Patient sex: M
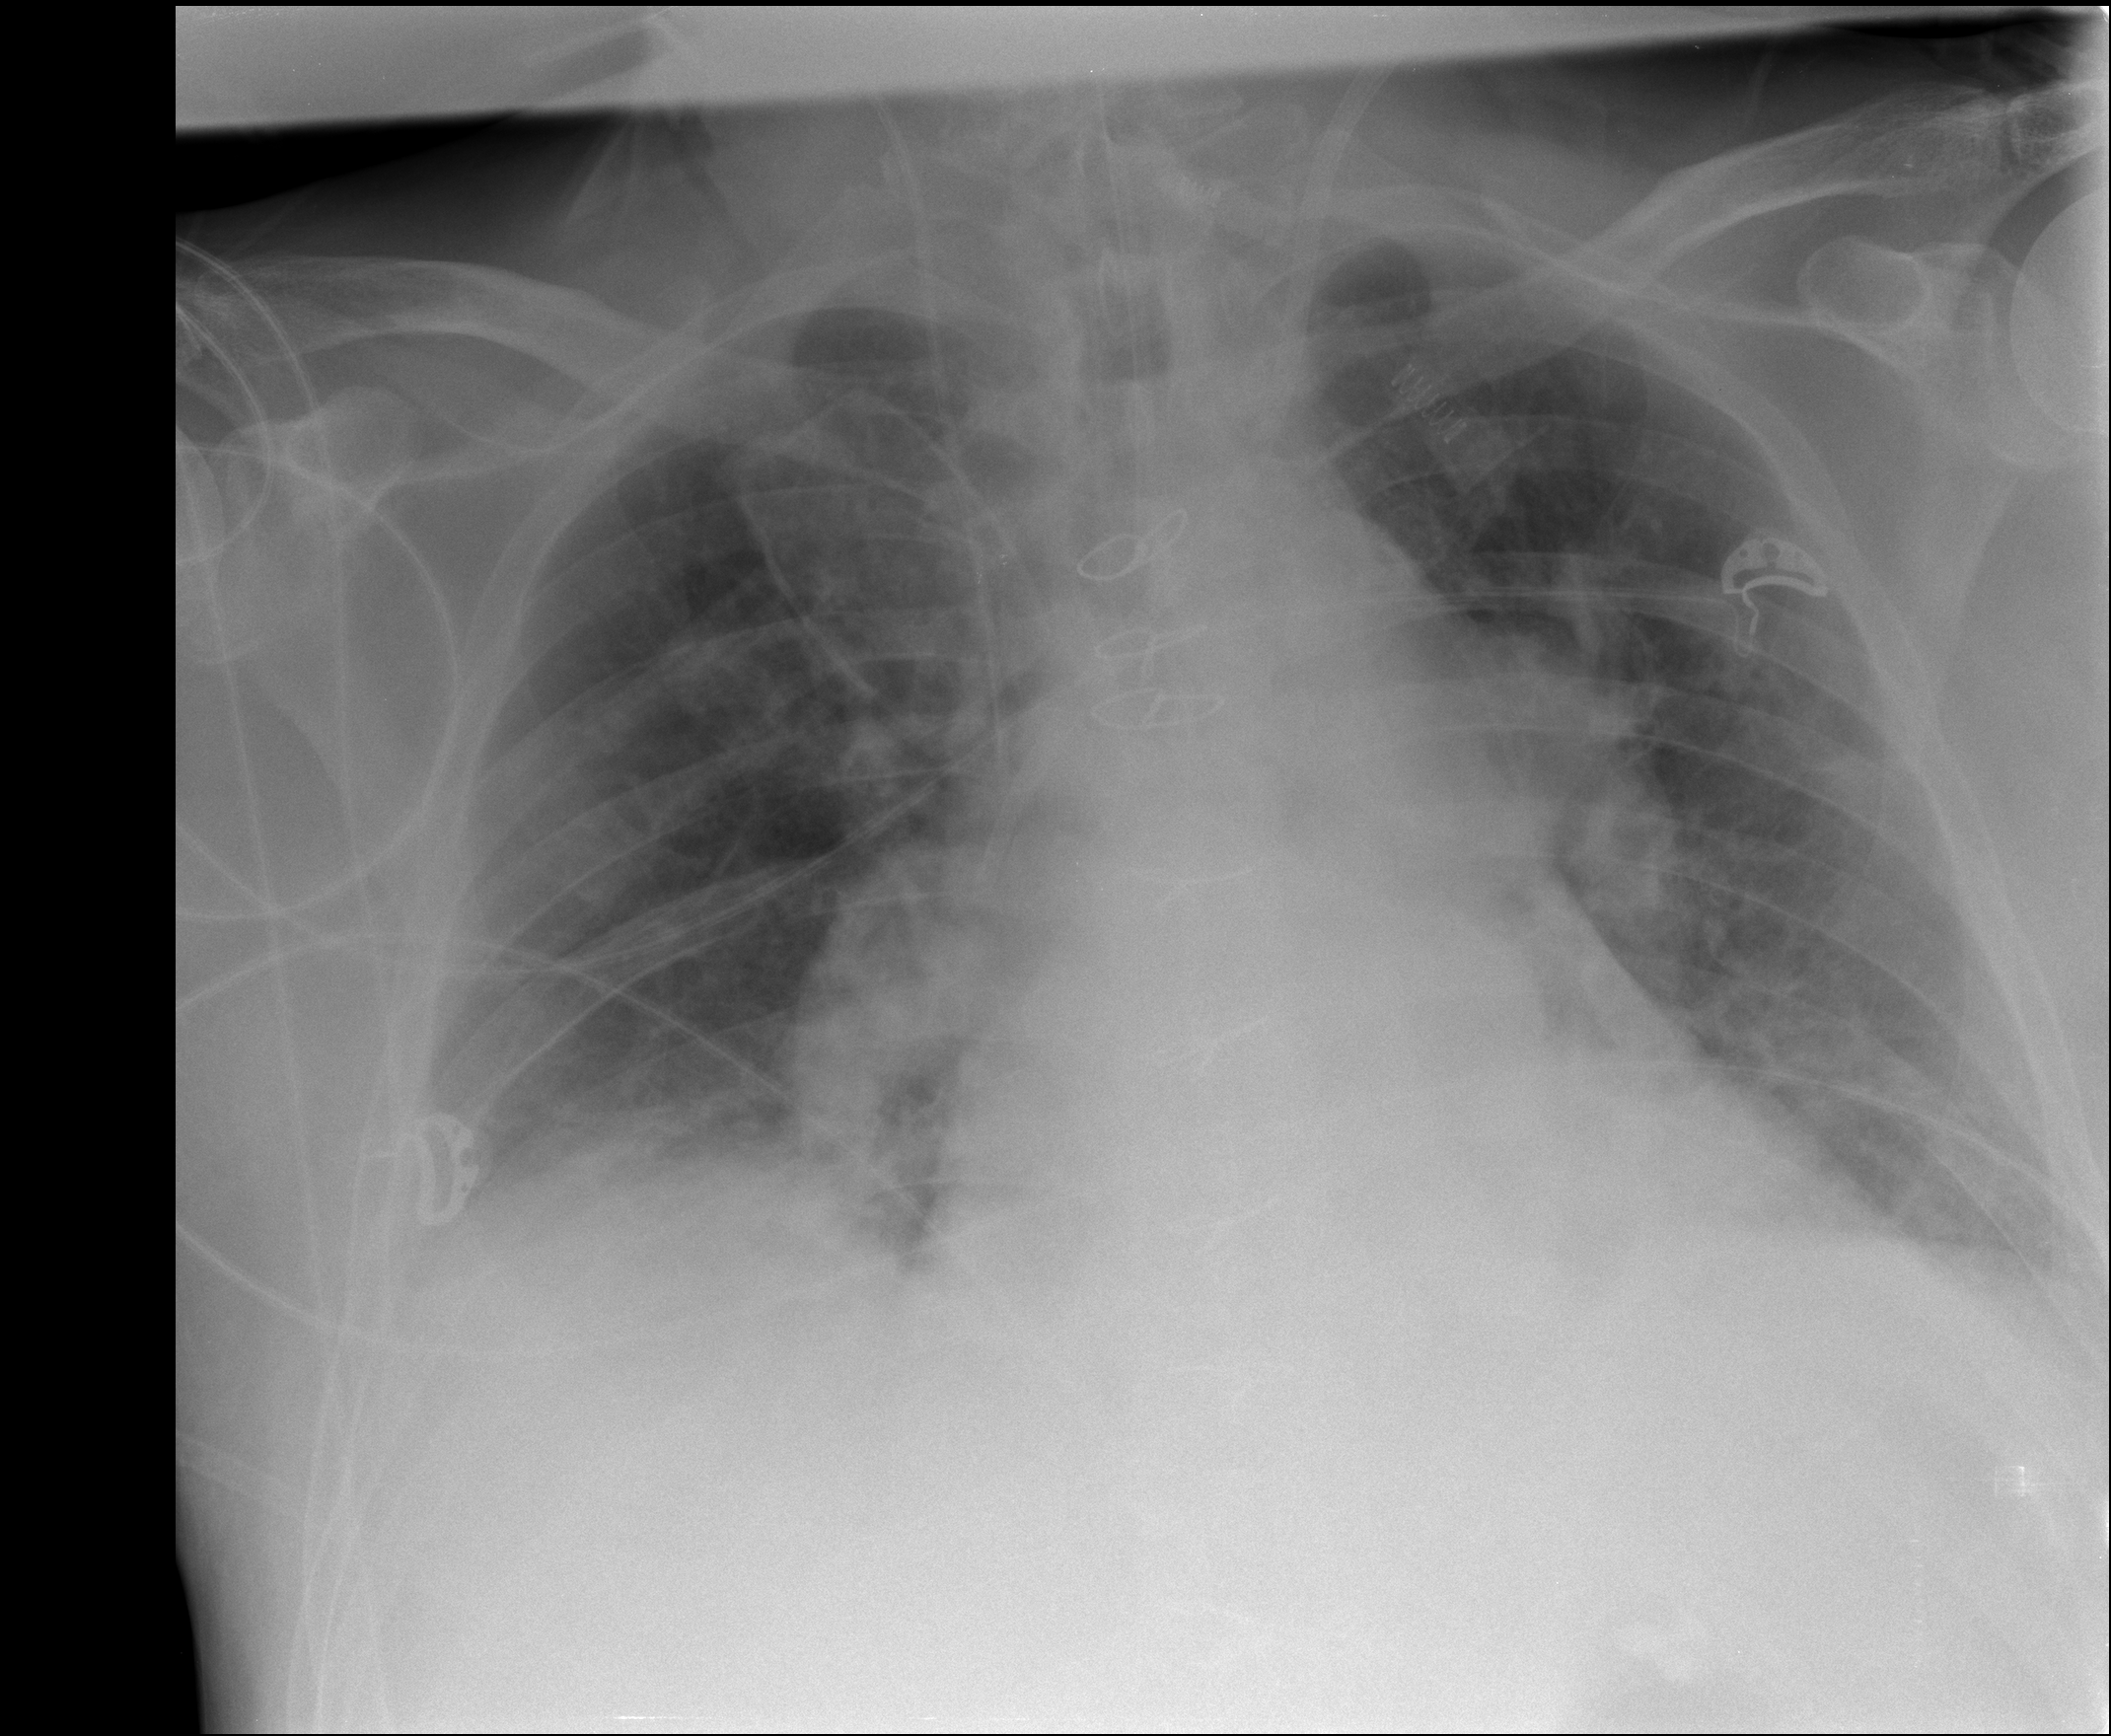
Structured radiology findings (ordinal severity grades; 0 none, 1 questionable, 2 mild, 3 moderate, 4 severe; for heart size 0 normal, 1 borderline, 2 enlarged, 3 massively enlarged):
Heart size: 2
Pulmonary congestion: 2
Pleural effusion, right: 1
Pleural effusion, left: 1
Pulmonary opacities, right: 2
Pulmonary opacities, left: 2
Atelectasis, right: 2
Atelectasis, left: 2